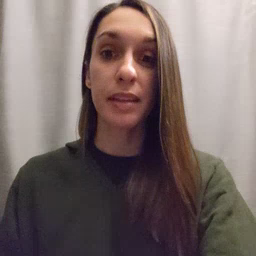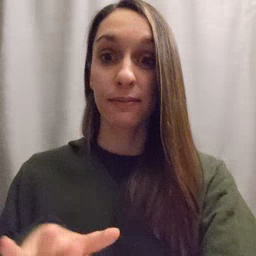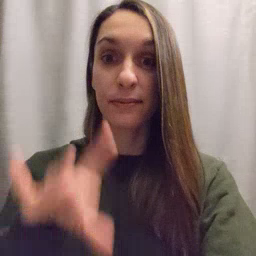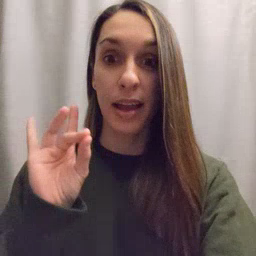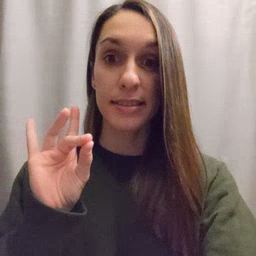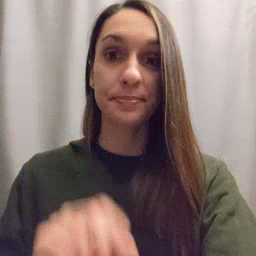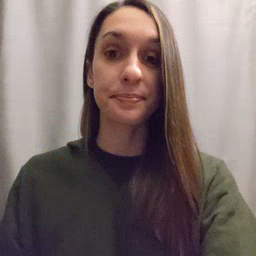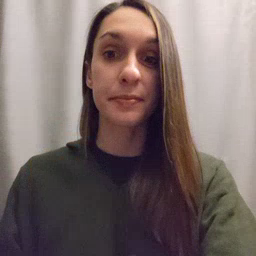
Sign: find